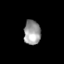
Tissue: skin
Cell type: Fibroblasts
Senescence score: 0.1981
Nuclear area (px): 402
Mean DAPI intensity: 155.794